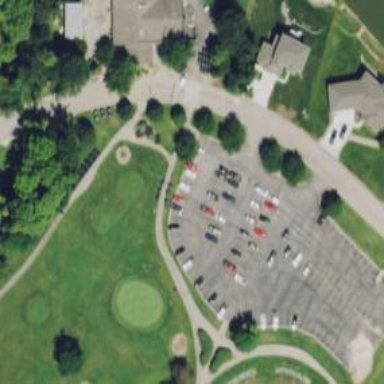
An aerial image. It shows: Path used for both walking and golf.